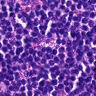
Metastatic tissue present: no